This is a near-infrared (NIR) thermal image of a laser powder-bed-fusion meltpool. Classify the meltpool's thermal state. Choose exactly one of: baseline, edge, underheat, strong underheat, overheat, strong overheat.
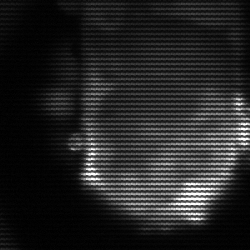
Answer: baseline